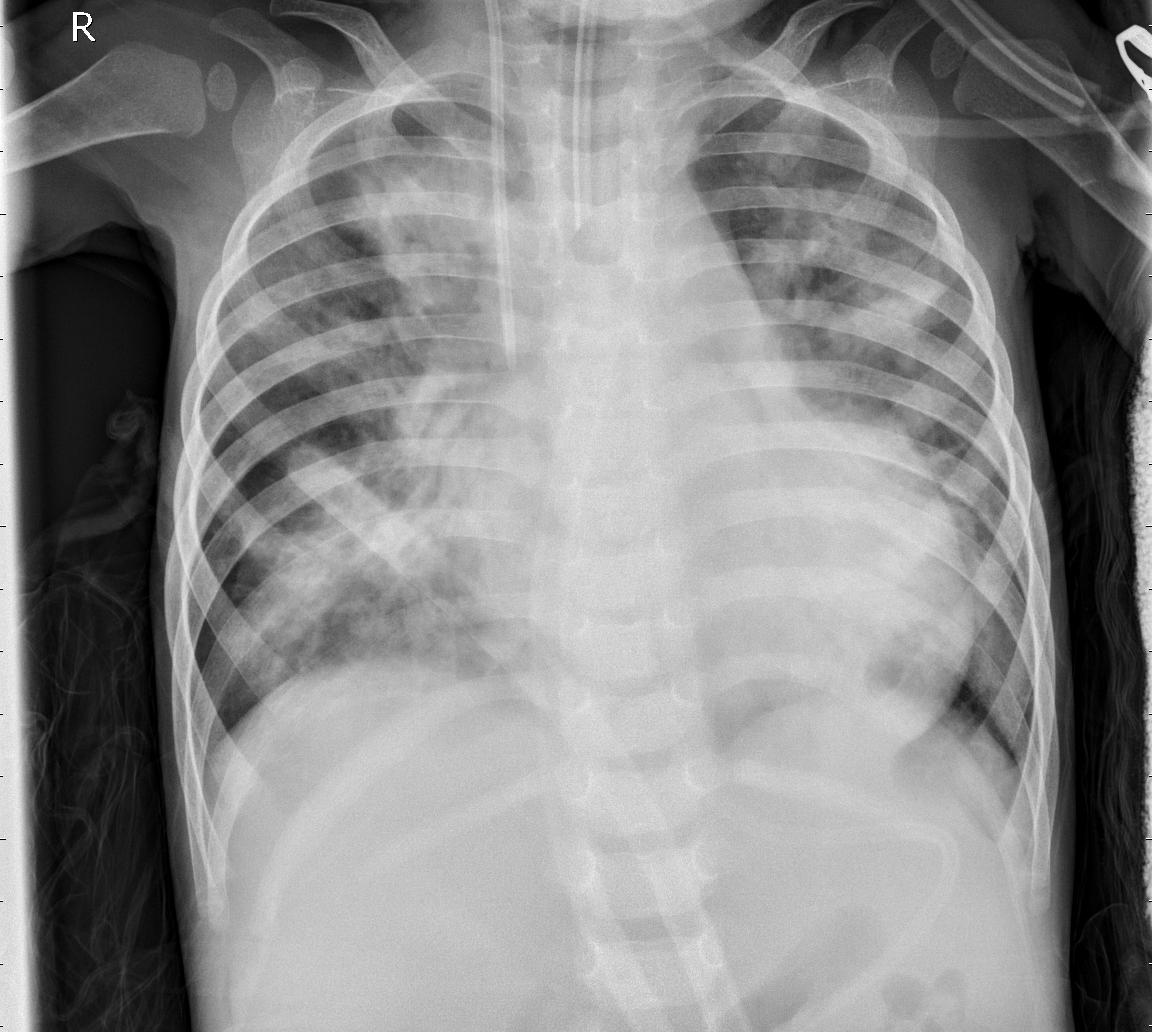
Diagnosis: PNEUMONIA